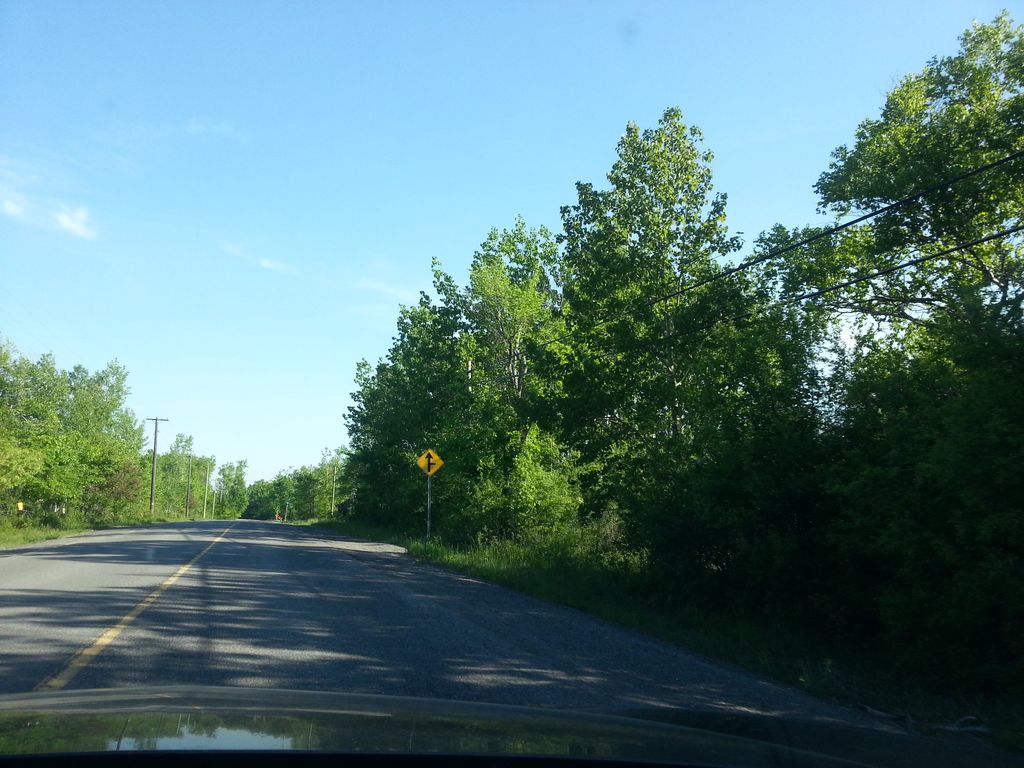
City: ottawa-gatineau